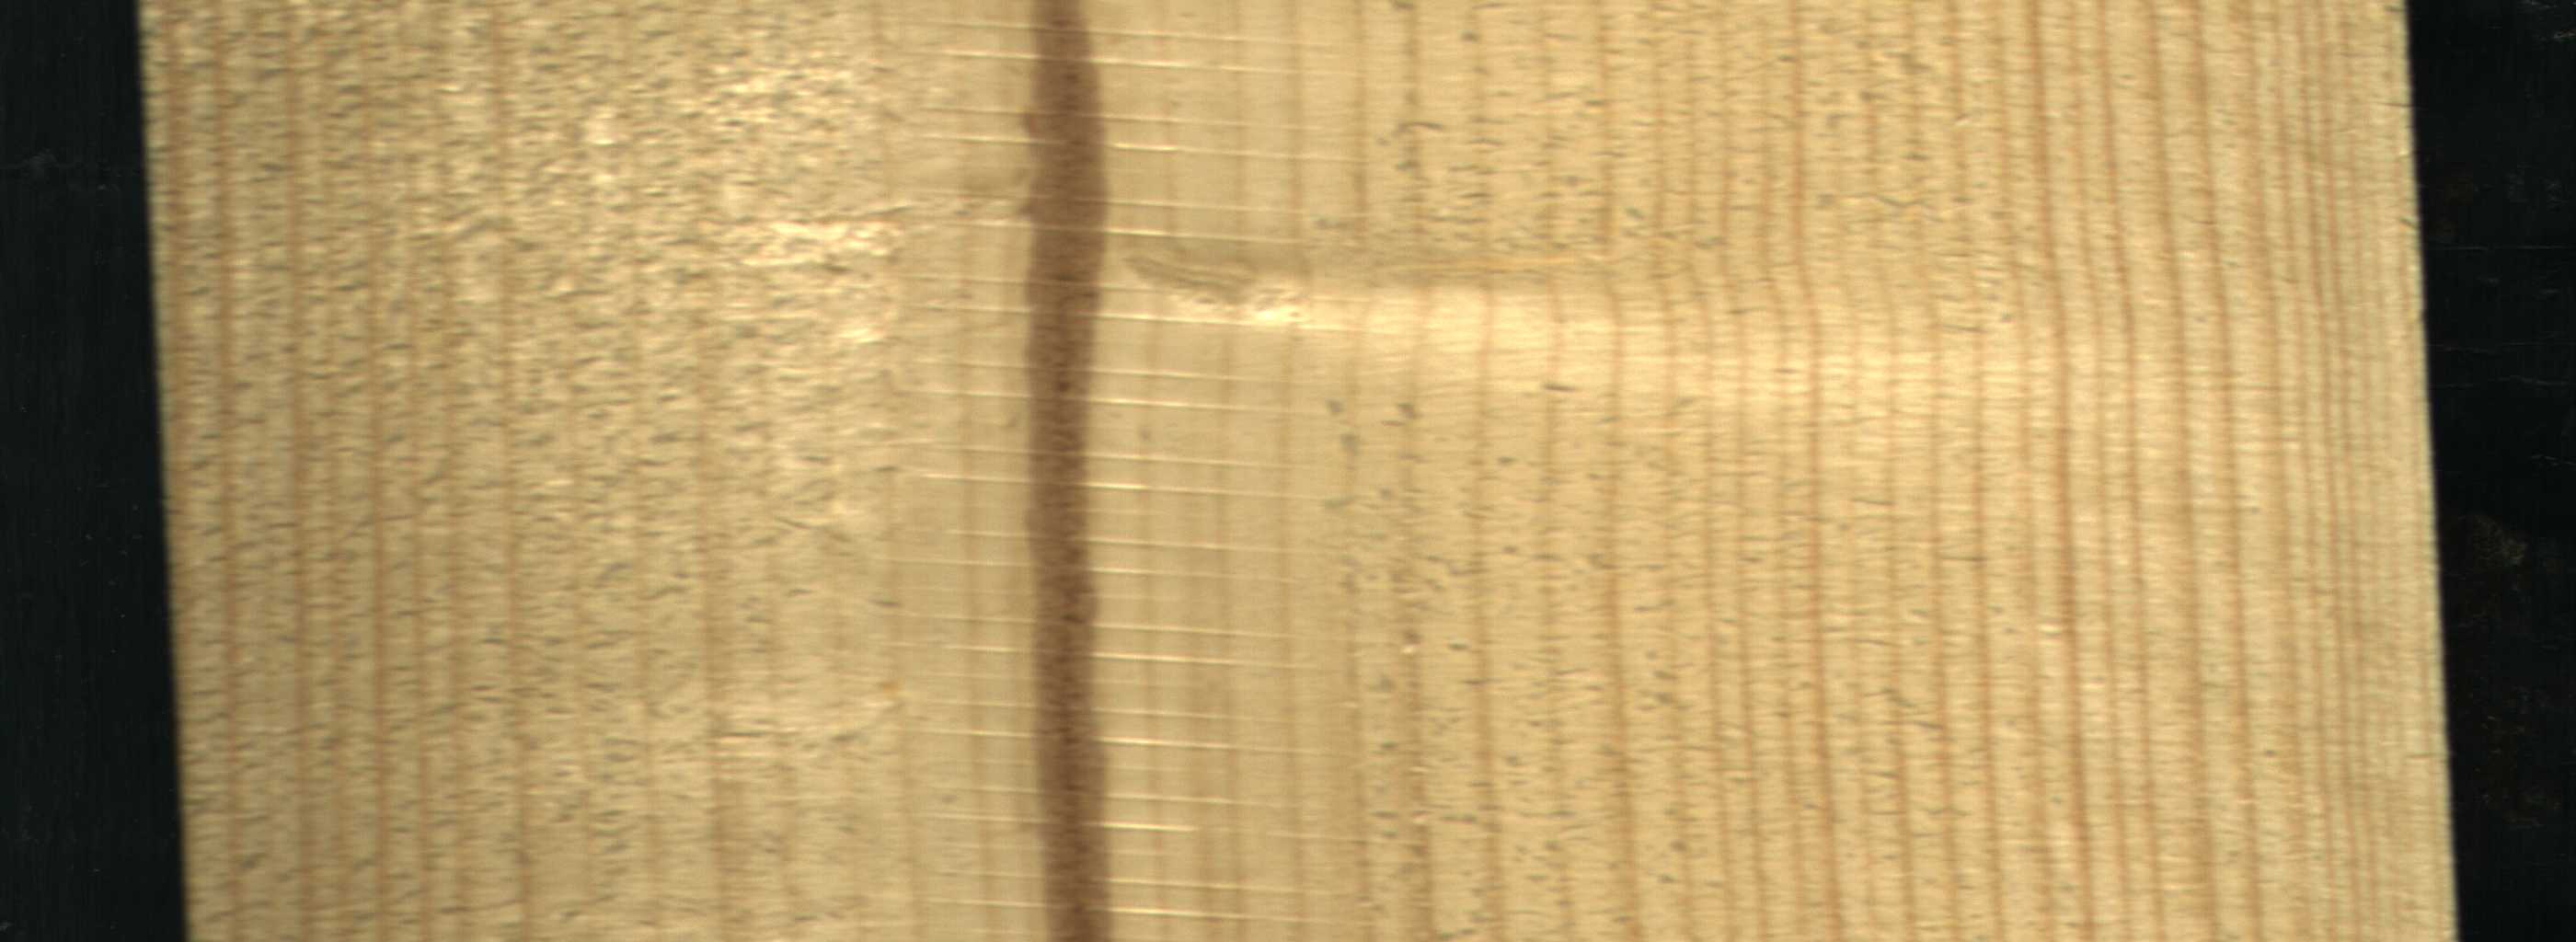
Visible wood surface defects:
Marrow